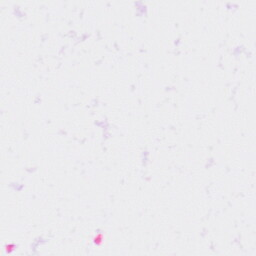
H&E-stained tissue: Kidney